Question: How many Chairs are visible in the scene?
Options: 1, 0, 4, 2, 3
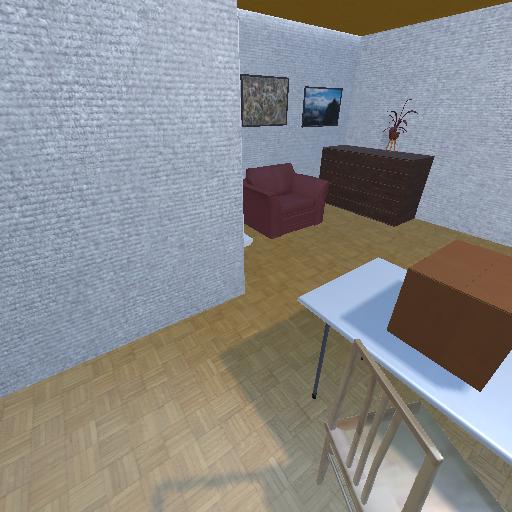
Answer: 1